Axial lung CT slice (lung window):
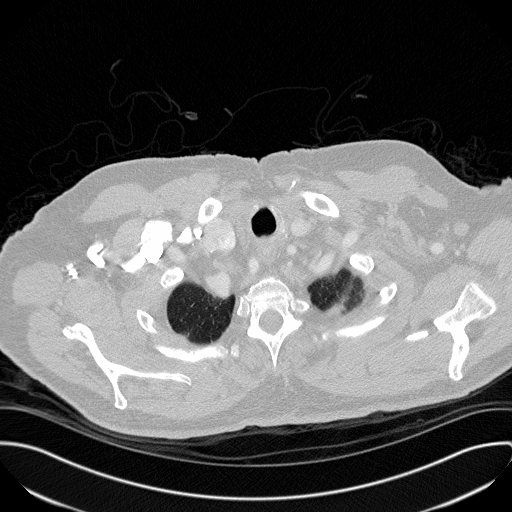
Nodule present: no